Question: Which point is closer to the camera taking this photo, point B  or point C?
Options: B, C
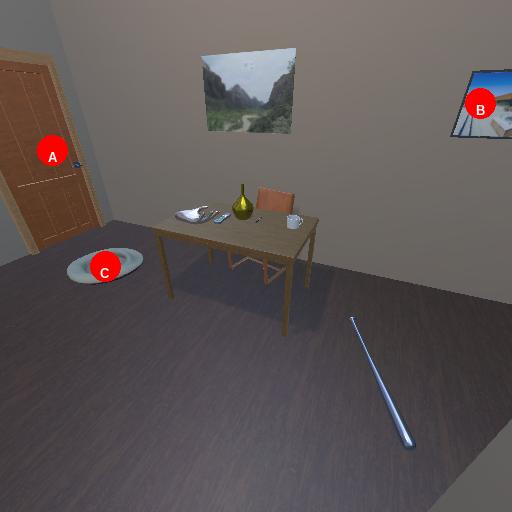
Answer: B